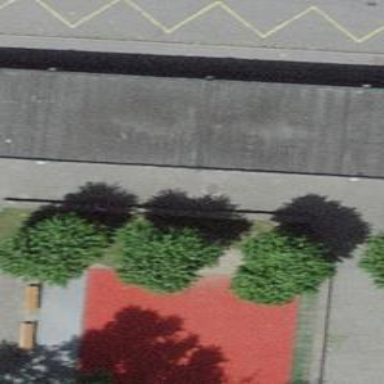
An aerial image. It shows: Bicycle parking area.